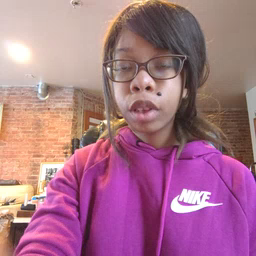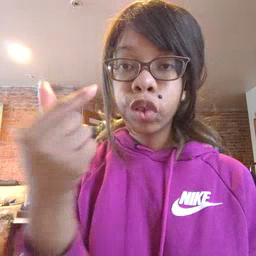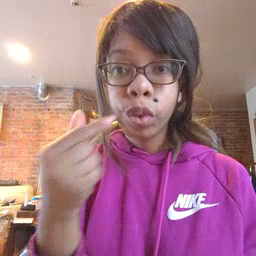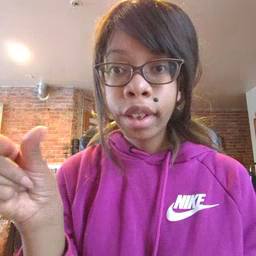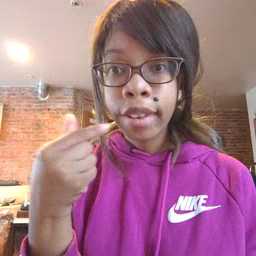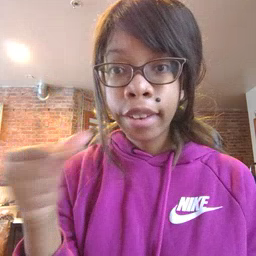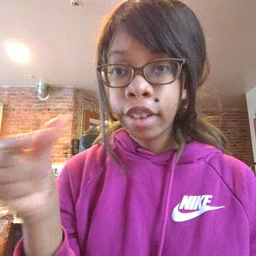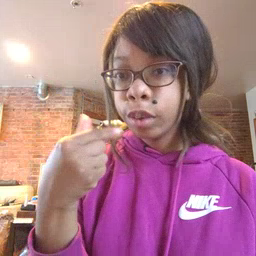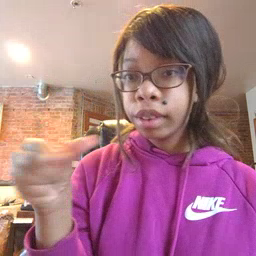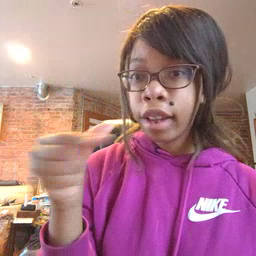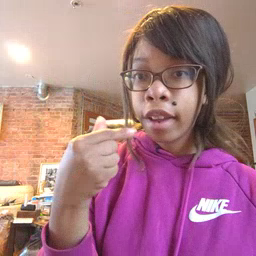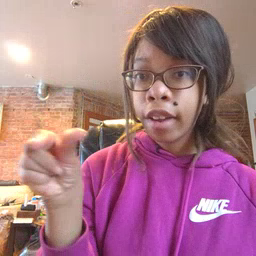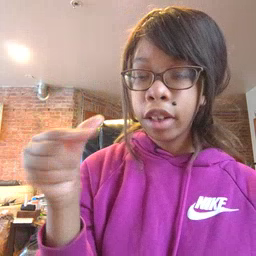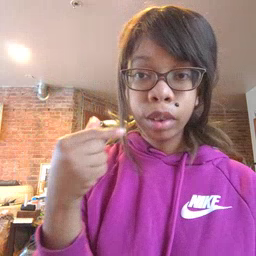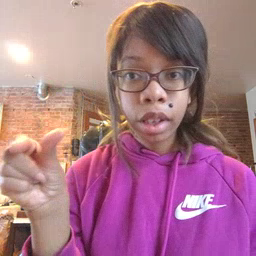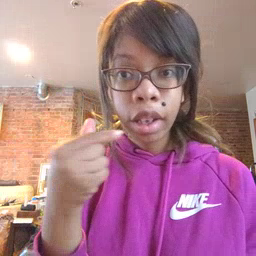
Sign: green